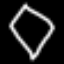
Label: diamond